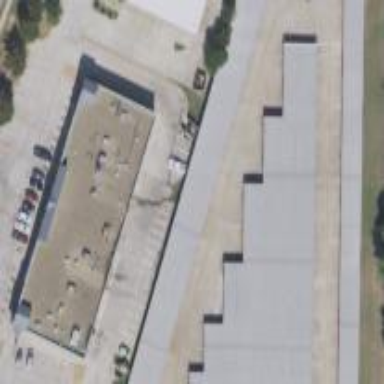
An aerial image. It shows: Warehouse.